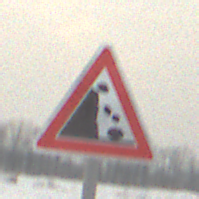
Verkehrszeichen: SteinschlagLinks
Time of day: MorningAfternoon
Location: Outdoor (Nature)
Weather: Overcast
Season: Winter
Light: Natural